Question: I'm stuck with the following problem, the '12th March' date and table inside are concatenated.
How can I split them?

UPDATE:<URL>
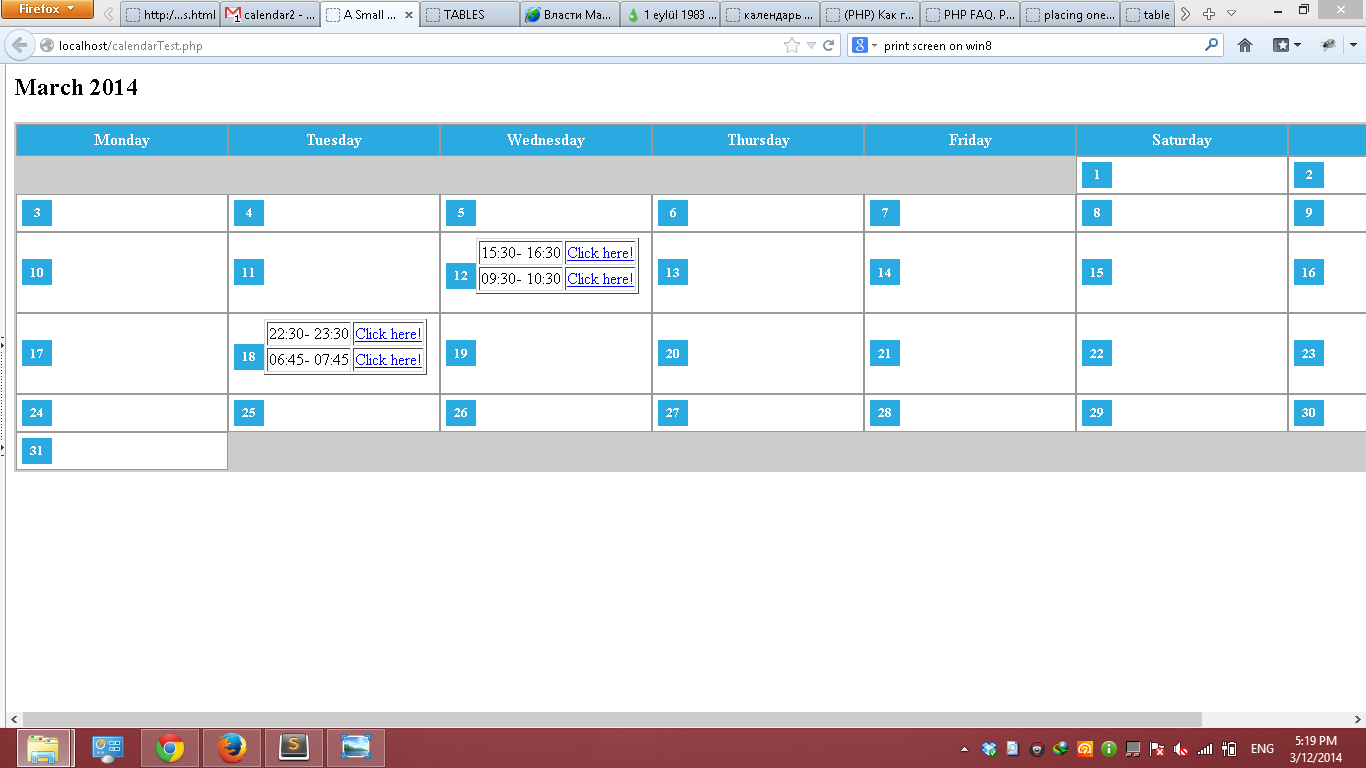
Answer: Add this to the 'div.day-number' style..
'''
div.day-number {
margin-right: 1em;
}
'''
That should sort it out for you.
It is because you are floating the day number so any margin on non-floating elements will be ignored until it impacts another non-floating element. If you add margin to the floating element then you are effectively making it 'wider', hence adding some margin between the floating object and the rest of the content.
fiddle: <URL>